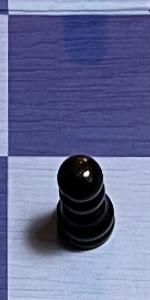
Label: Pawn_Black